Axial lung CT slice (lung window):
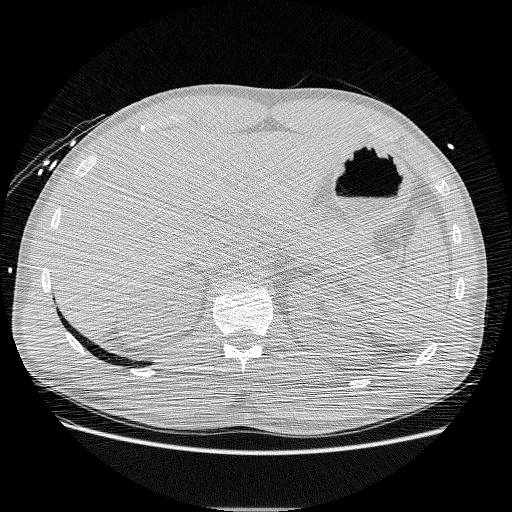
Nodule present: no